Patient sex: M
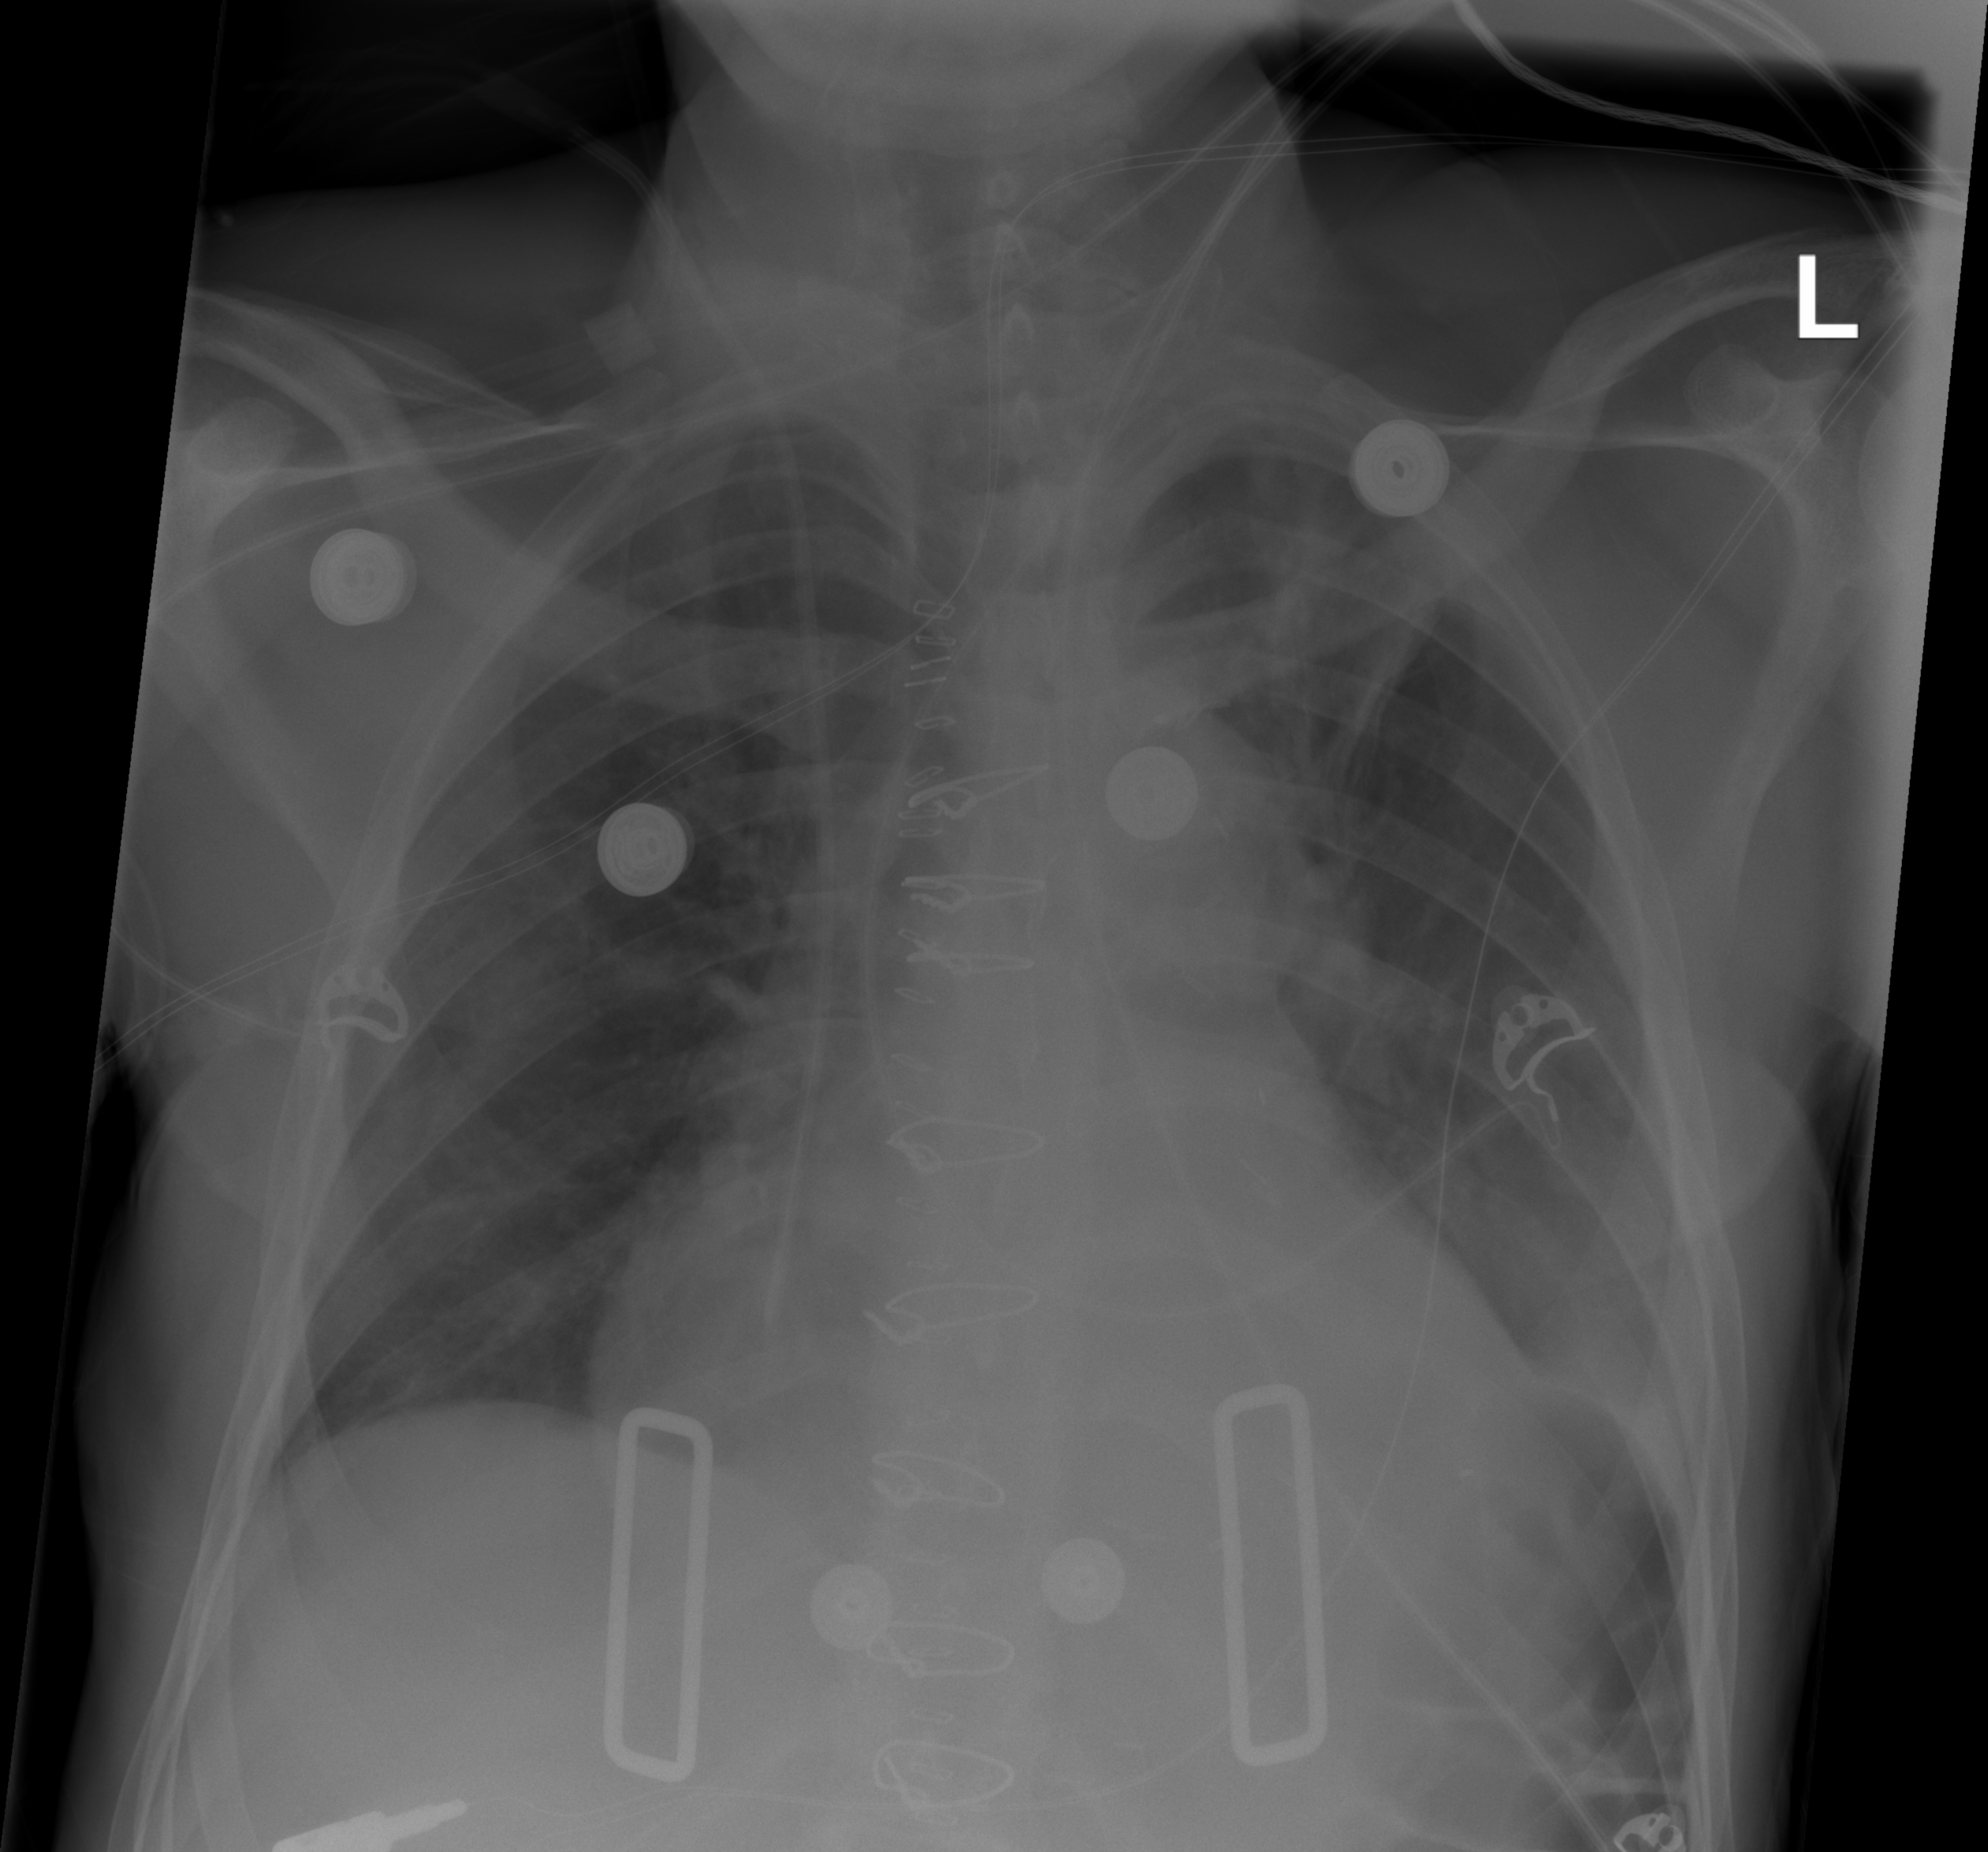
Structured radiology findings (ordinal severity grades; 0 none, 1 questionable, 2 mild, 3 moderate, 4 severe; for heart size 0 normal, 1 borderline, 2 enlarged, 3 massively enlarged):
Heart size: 2
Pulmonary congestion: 0
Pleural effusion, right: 0
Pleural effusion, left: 2
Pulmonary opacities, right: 0
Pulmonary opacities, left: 0
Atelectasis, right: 0
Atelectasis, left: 2